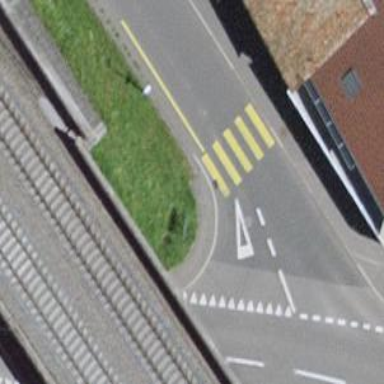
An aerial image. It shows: Footway crossing with marked asphalt surface.